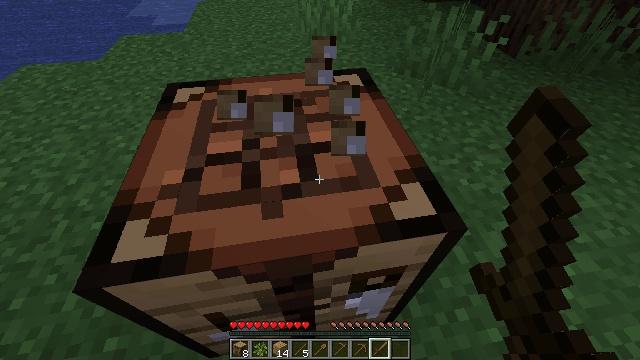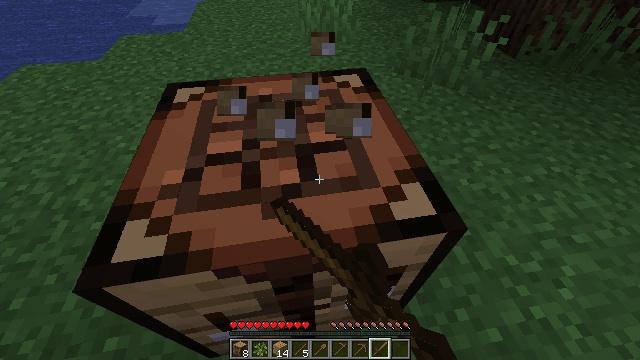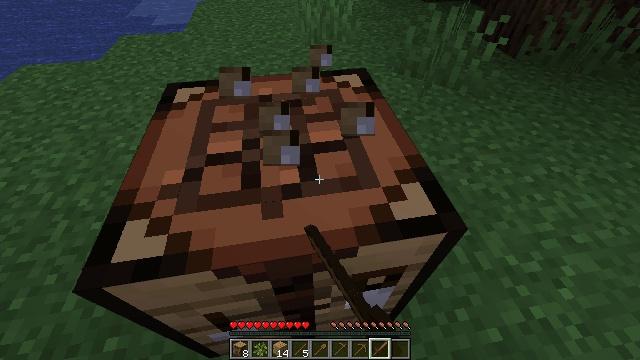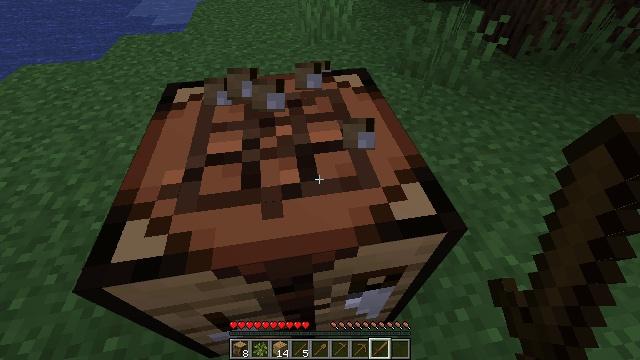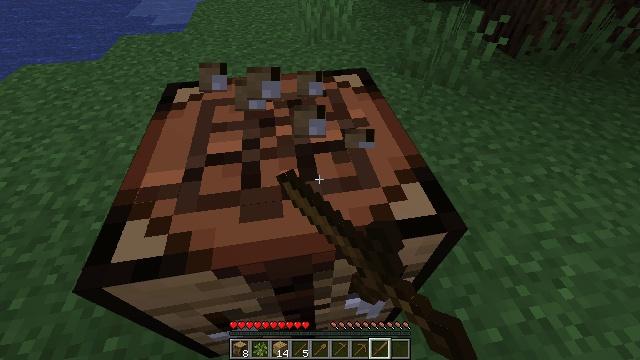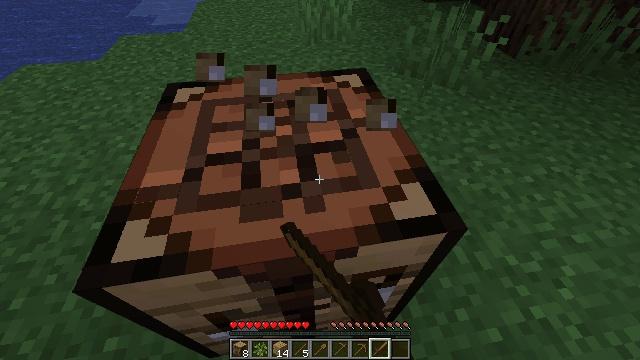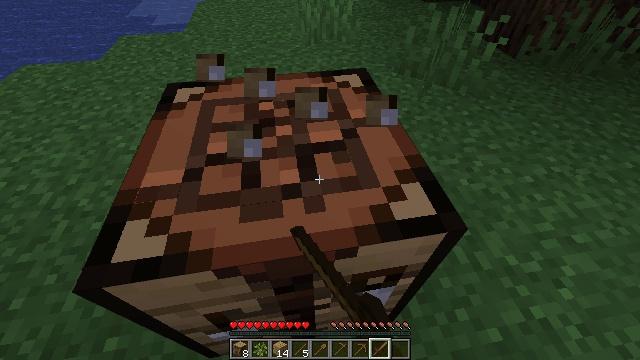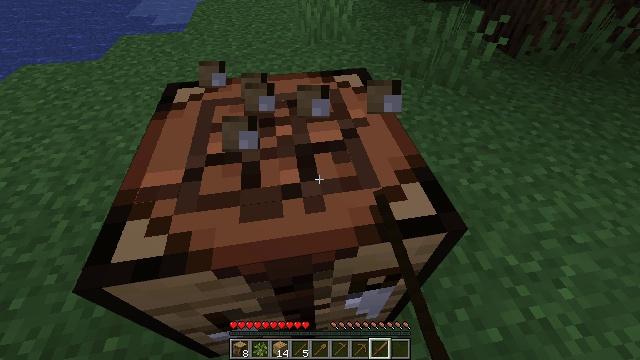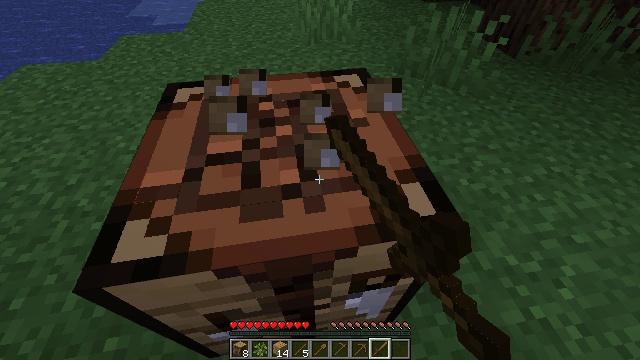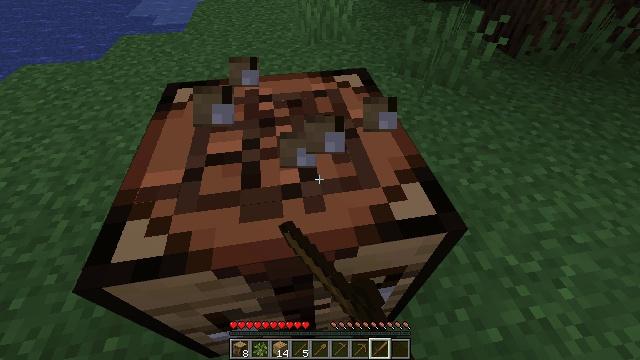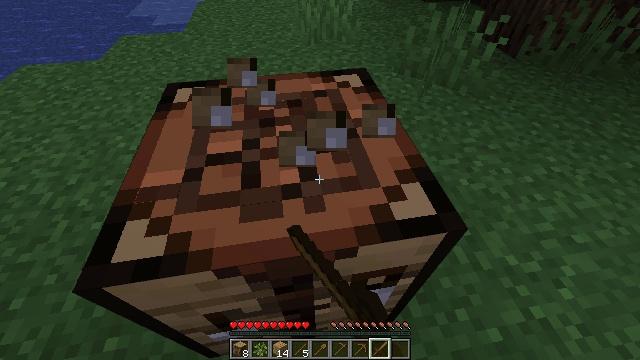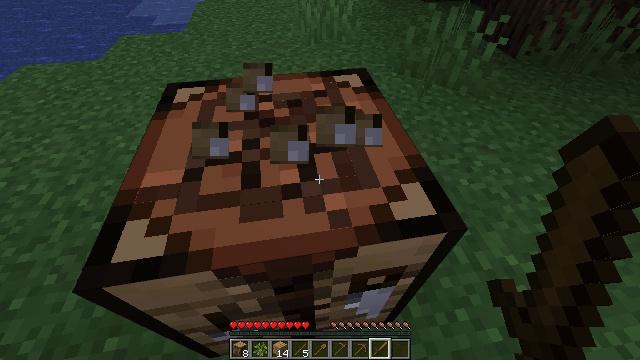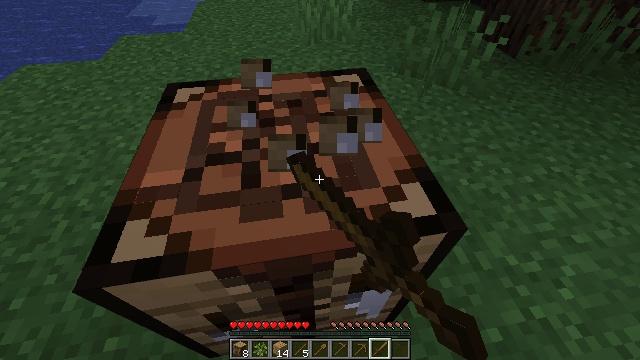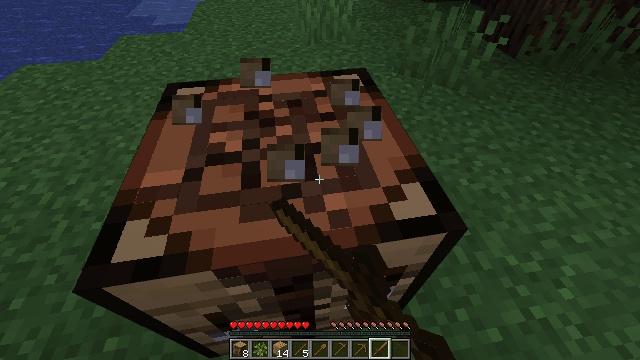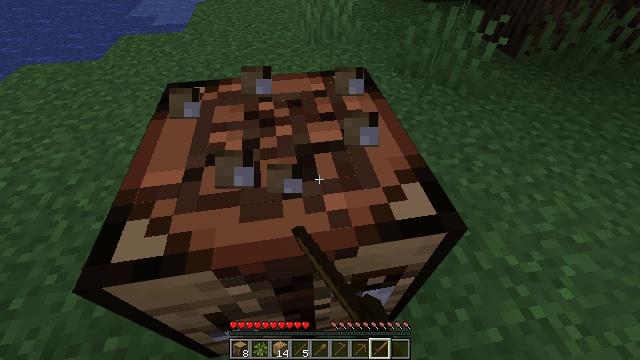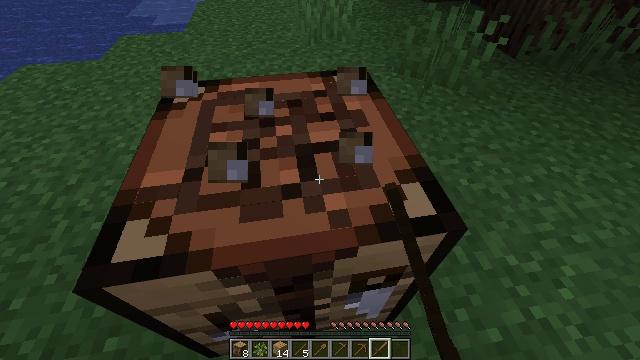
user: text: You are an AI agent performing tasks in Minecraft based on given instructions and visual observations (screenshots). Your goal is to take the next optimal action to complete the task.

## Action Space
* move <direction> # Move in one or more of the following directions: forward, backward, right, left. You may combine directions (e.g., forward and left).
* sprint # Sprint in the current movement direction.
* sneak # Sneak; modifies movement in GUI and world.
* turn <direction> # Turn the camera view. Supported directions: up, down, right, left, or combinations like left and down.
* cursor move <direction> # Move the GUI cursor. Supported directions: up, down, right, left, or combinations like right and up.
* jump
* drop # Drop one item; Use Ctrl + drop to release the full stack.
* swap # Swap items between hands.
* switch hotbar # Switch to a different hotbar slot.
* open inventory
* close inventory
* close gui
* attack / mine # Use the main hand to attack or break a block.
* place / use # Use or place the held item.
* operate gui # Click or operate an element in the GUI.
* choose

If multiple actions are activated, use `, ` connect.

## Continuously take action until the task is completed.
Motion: motion action
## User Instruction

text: Mine block crafting table.
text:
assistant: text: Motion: attack / mine
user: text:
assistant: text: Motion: attack / mine
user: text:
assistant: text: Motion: attack / mine
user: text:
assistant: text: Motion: attack / mine
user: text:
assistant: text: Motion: attack / mine
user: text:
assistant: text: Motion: attack / mine
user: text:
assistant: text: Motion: attack / mine
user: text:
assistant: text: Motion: attack / mine
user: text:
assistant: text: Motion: attack / mine
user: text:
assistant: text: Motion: attack / mine
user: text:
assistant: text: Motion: attack / mine
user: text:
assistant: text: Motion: attack / mine
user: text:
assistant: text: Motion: attack / mine
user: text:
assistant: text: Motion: attack / mine
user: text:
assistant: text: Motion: attack / mine
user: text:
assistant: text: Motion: attack / mine
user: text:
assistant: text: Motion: attack / mine
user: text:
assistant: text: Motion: attack / mine
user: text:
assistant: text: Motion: attack / mine
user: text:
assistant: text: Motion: attack / mine
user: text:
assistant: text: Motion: attack / mine
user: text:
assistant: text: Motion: attack / mine
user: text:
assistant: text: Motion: attack / mine
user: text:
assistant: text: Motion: attack / mine
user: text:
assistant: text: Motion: attack / mine
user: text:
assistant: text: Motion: attack / mine
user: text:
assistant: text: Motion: attack / mine
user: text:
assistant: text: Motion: attack / mine
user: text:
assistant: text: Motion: attack / mine
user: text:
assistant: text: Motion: attack / mine